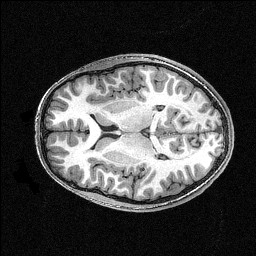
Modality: T1w
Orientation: axial
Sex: male